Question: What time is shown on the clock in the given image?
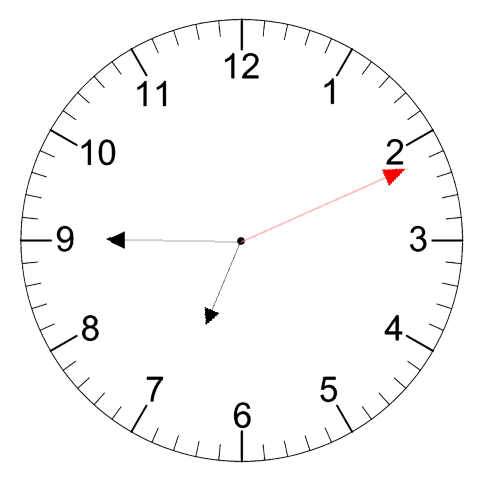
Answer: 06:45:11